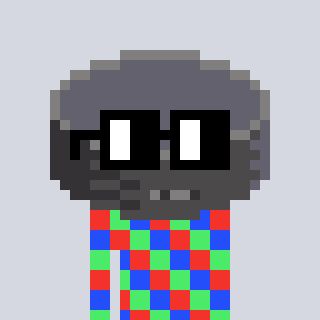
a pixel art character with square black glasses, a hockey puck-shaped head and a foggrey-colored body on a cool background